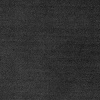
Atmospheric dust classification: dusty